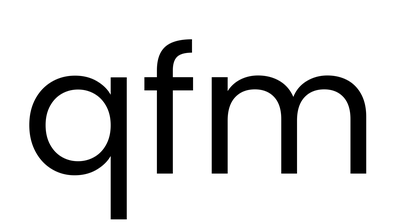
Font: Poppins-Regular